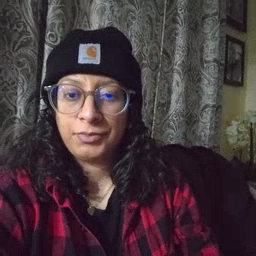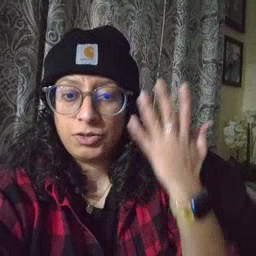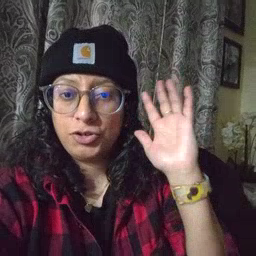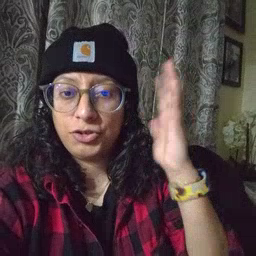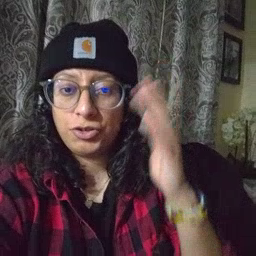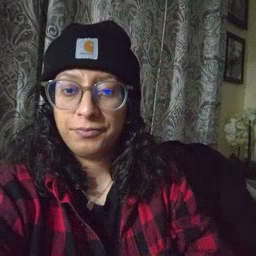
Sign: tree